Question: Thought I would ask the question with a well setup pair of examples:
- -
How do I get manipulate to work with ggplot2 to move a density curve (and get my second example to work)?
First Example:
'''
require(manipulate)
require(ggplot2)
set.seed(10)
data <- data.frame(dens=rnorm(1000, mean=20, sd=3))
# Moving the limit, Production always the same
manipulate(
{
Pass <- sum(data>Limit)
Fail <- sum(data<=Limit)
Yield <- Pass/(Pass+Fail)*100
labPass <- paste0("Pass=",toString(Pass))
labFail <- paste0("Fail=",toString(Fail))
labYield <- paste0("Yield=",formatC(Yield,format="f", digits=2),"%")
ggplot(data) +
geom_density(aes(x=dens), fill="white") +
labs(title="Product Yield") +
xlim(-5,30) +
xlab("Normal Dist. mean=20, sd=3") +
ylab("Density") +
geom_vline(xintercept=Limit, linetype="longdash", colour="red") +
annotate("text", x=Limit-3, y=0.10, label=labPass)+
annotate("text", x=Limit-3, y=0.09, label=labFail)+
annotate("text", x=Limit-3, y=0.08, label=labYield)
},
Limit=slider(5,20, initial=5))
'''
Second Example (move geom_density <- not working):
'''
require(manipulate)
require(ggplot2)
set.seed(10)
data <- data.frame(dens=rnorm(1000, mean=20, sd=3))
# Limit the same, Production mean moves
manipulate(
{
Pass <- sum(data-20+MoveM>0)
Fail <- sum(data-20+MoveM<=0)
Yield <- Pass/(Pass+Fail)*100
labPass <- paste0("Pass=",toString(Pass))
labFail <- paste0("Fail=",toString(Fail))
labYield <- paste0("Yield=",formatC(Yield,format="f", digits=2),"%")
ggplot(data) +
geom_density(aes(x=dens-20+MoveM), fill="white") +
labs(title="Product Yield") +
xlim(-5,30) +
xlab("Normal Dist. mean=variable, sd=3") +
ylab("Density") +
geom_vline(xintercept=0, linetype="longdash", colour="red") +
annotate("text", x=-3, y=0.10, label=labPass)+
annotate("text", x=-3, y=0.09, label=labFail)+
annotate("text", x=-3, y=0.08, label=labYield)
},
MoveM=slider(0,20, initial=20))
'''
Image for the first example:

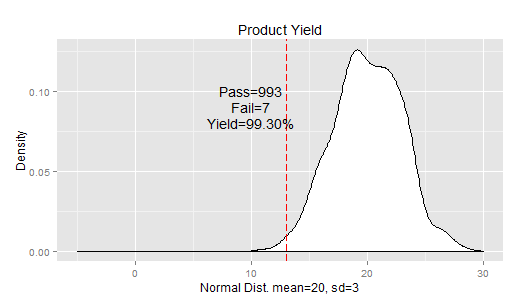
Answer: Based on a solution from lukeA's comment, here is the code that moves the density curve with the mean.
## Yield curve in R by moving the mean of the distribution, and having a stationary acceptance limit:
'''
require(manipulate)
require(ggplot2)
set.seed(10)
data <- data.frame(dens=rnorm(1000, mean=20, sd=3))
# Limit the same, Production mean moves
manipulate(
{
Pass <- sum(data$dens-20+MoveM>0)
Fail <- sum(data$dens-20+MoveM<=0)
Yield <- Pass/(Pass+Fail)*100
labPass <- paste0("Pass=",toString(Pass))
labFail <- paste0("Fail=",toString(Fail))
labYield <- paste0("Yield=",formatC(Yield,format="f", digits=2),"%")
# ANSWER to Question: Use extra column in dataframe
data$shiftDens <- data$dens - 20 + MoveM
ggplot(data) +
geom_density(aes(x=shiftDens), fill="white") +
labs(title="Product Yield") +
xlim(-5,30) +
xlab("Normal Dist. mean=variable, sd=3") +
ylab("Density") +
geom_vline(xintercept=0, linetype="longdash", colour="red") +
annotate("text", x=-3, y=0.10, label=labPass)+
annotate("text", x=-3, y=0.09, label=labFail)+
annotate("text", x=-3, y=0.08, label=labYield)
},
MoveM=slider(0,20, initial=20))
'''